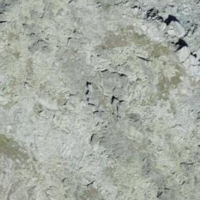
EUNIS habitat code: 48
Species observed at this site:
Saxifraga oppositifolia
Saxifraga bryoides
Saxifraga exarata